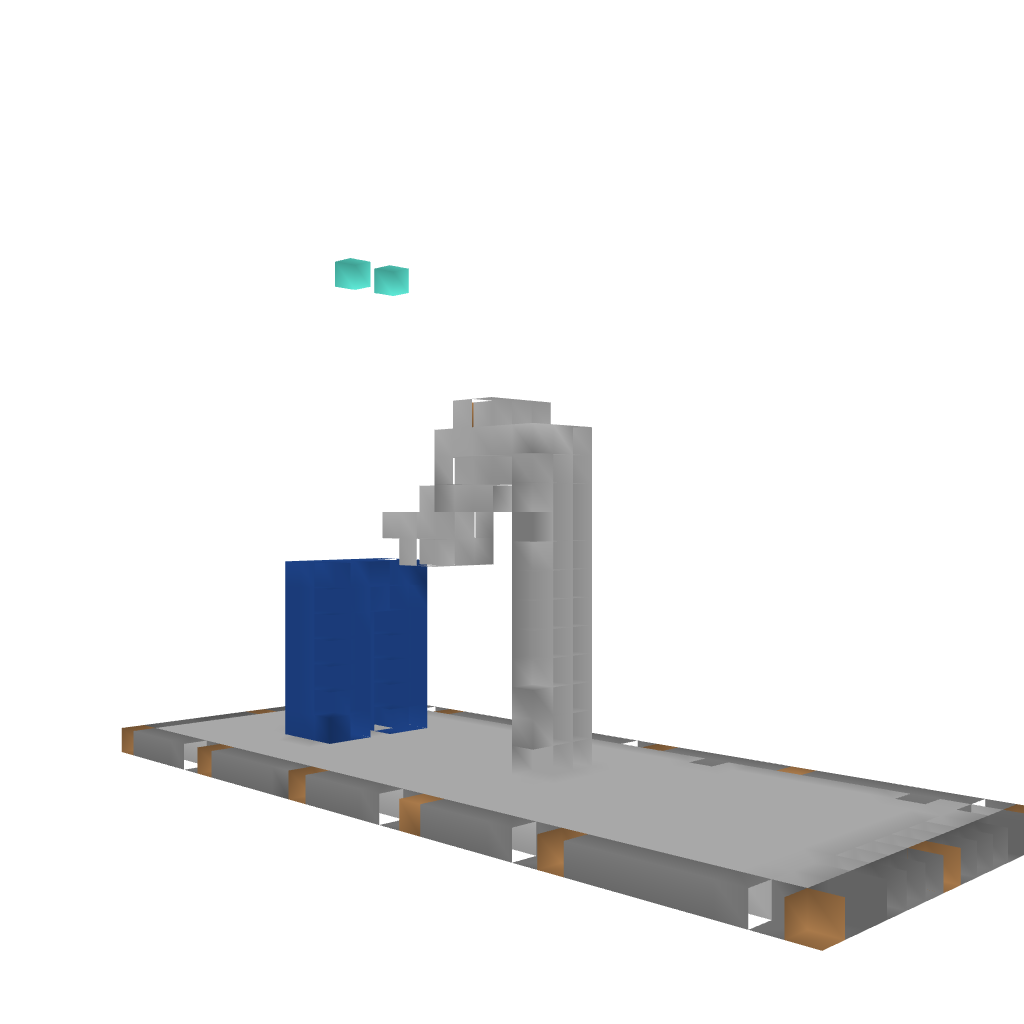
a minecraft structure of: Human fountain